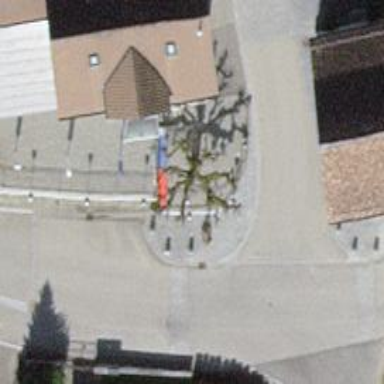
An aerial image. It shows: Bollard barrier.